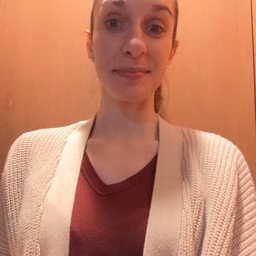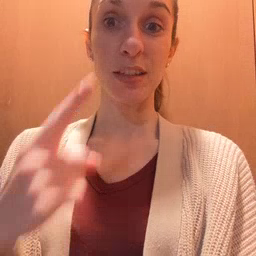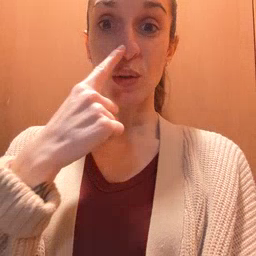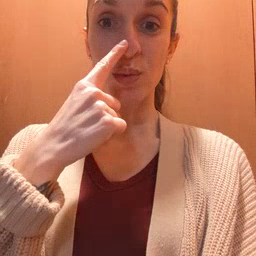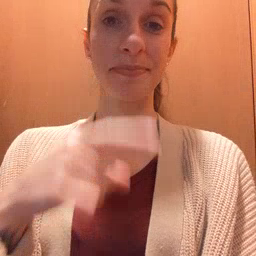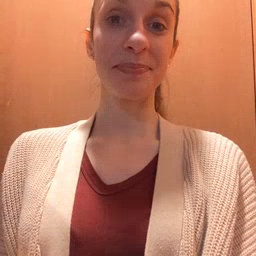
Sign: nose